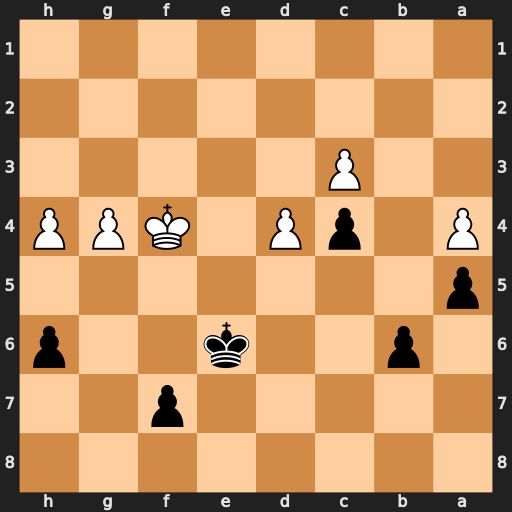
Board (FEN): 8/5p2/1p2k2p/p7/P1pP1KPP/2P5/8/8
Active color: b
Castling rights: -
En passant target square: -
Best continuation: b5 h5 bxa4 g5 hxg5+